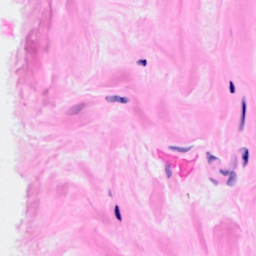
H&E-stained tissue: Breast